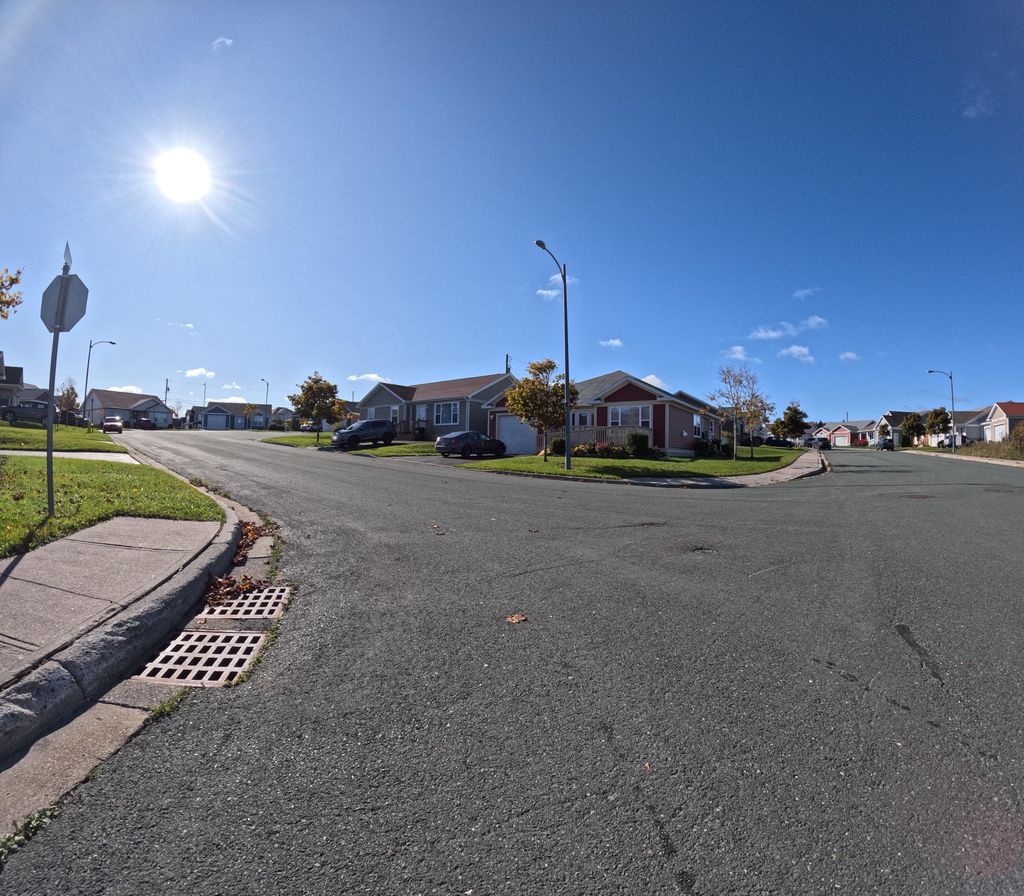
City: st_johns